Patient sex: M
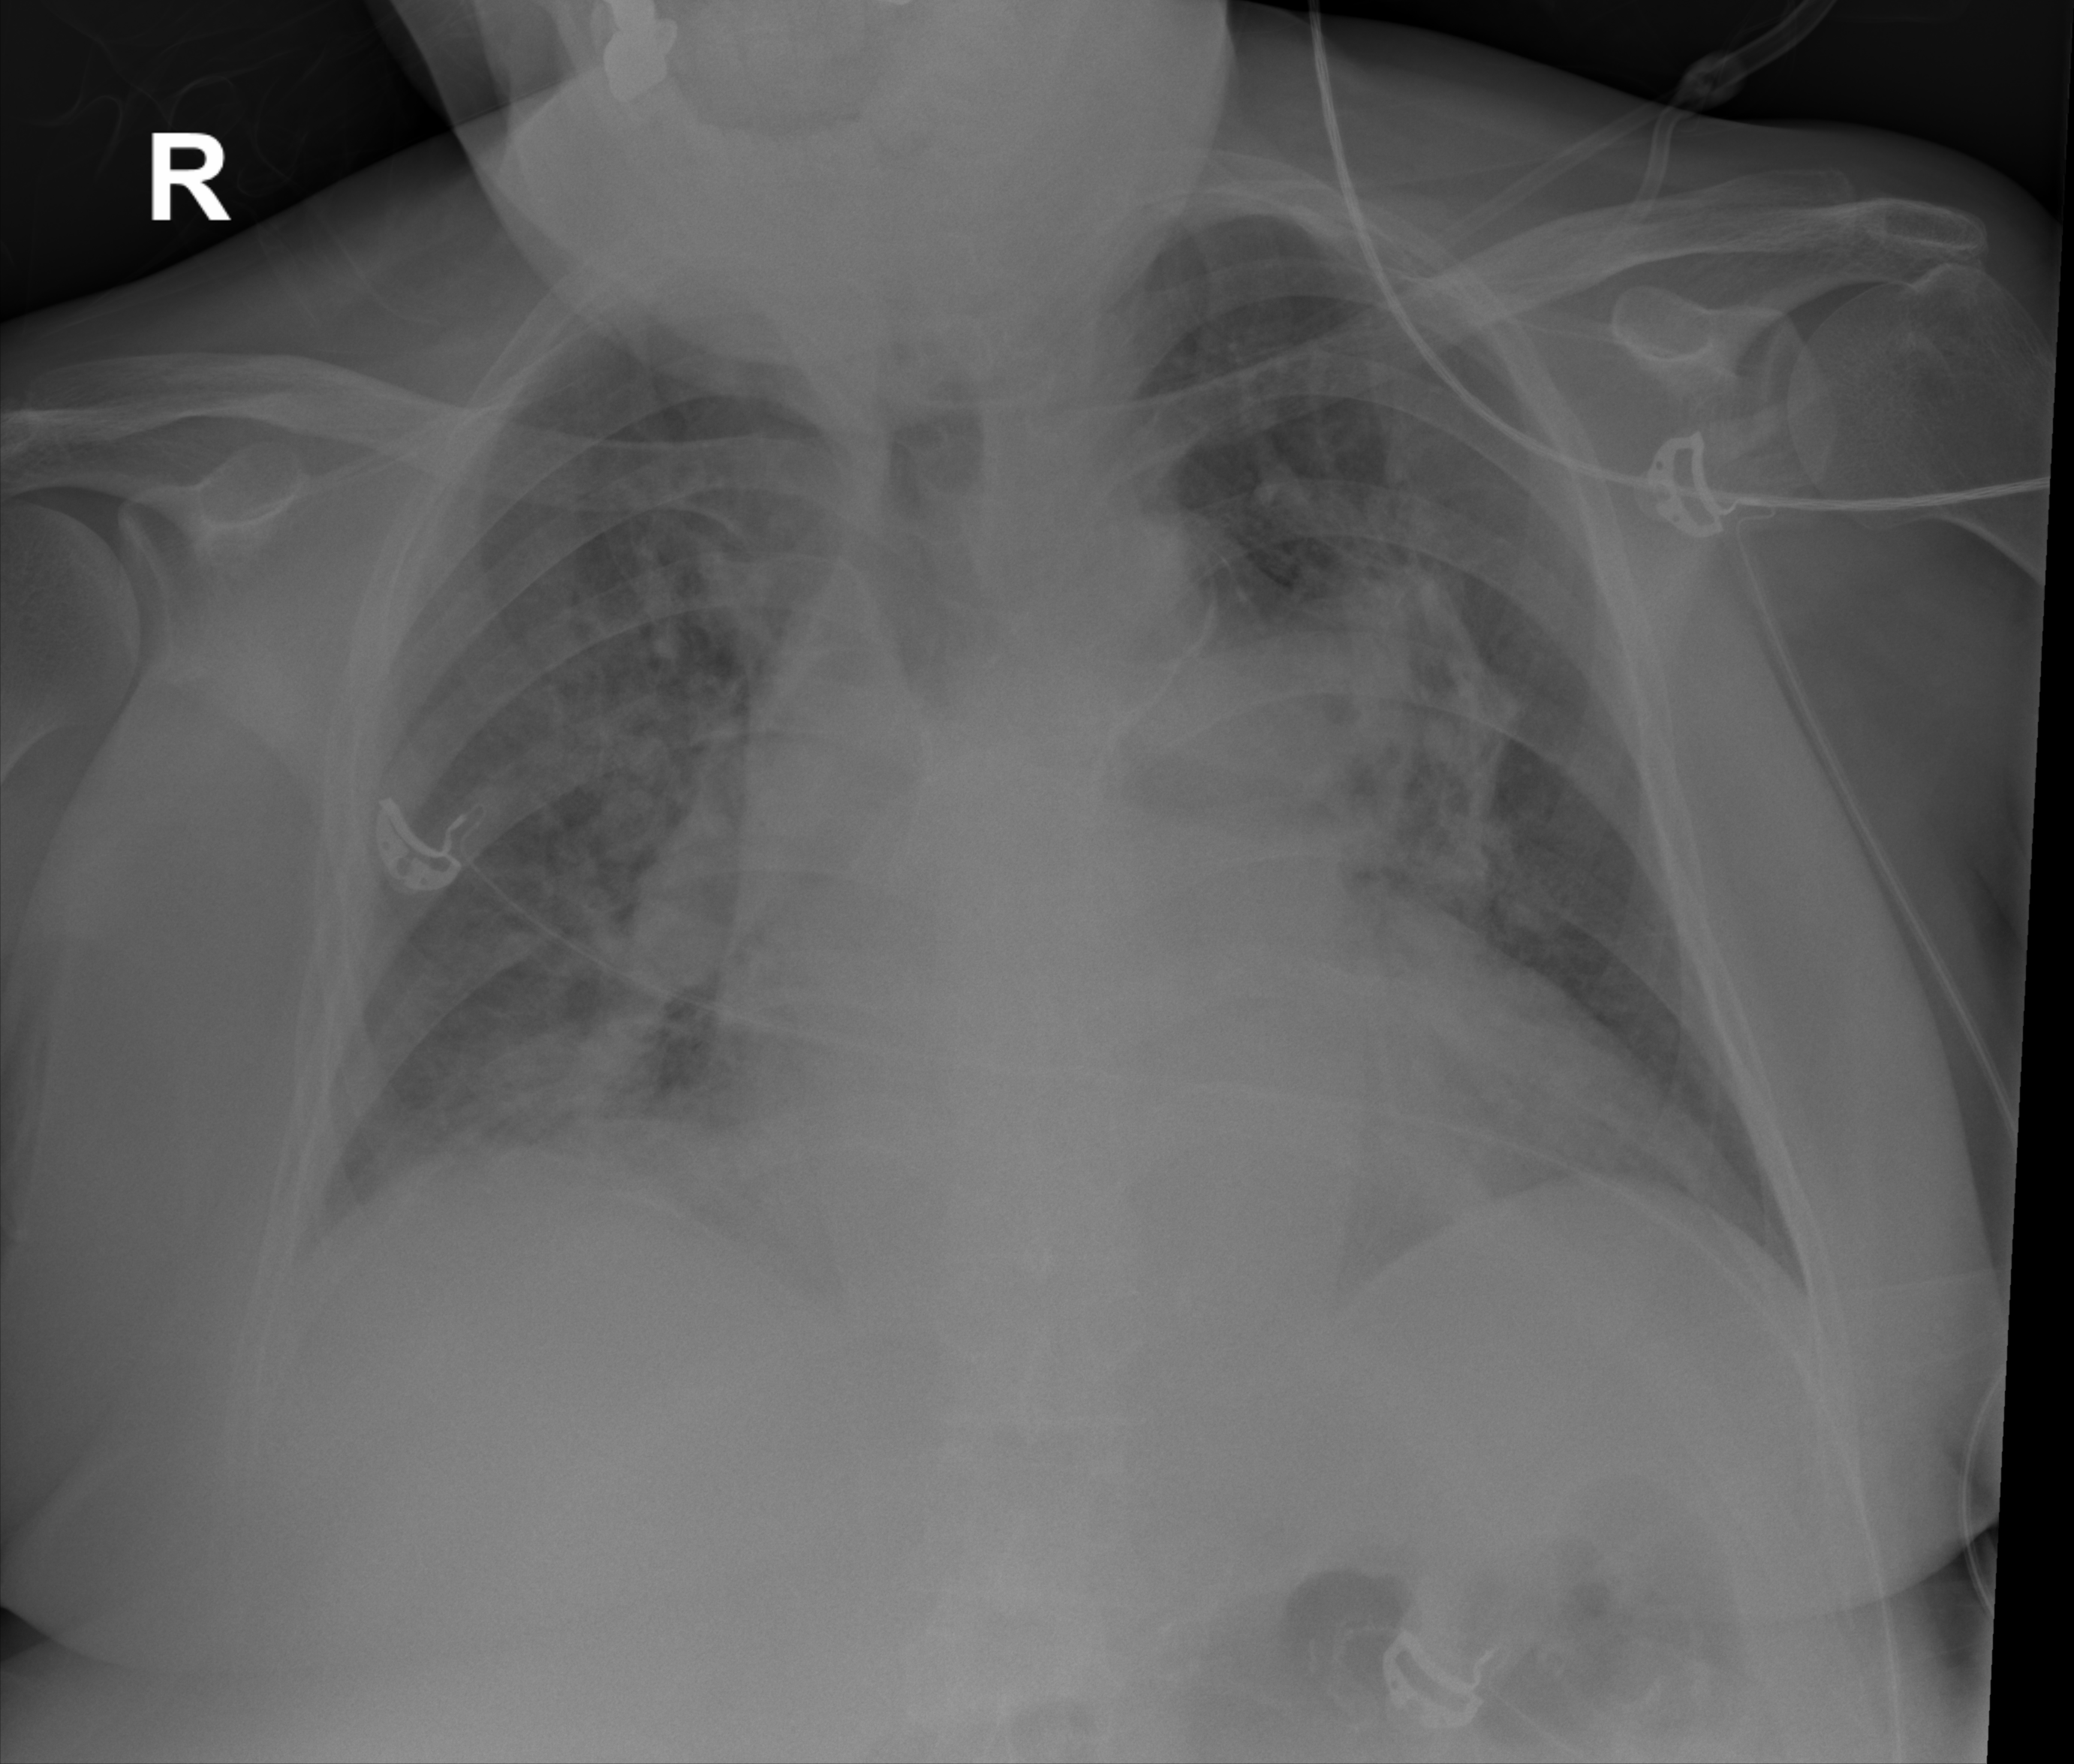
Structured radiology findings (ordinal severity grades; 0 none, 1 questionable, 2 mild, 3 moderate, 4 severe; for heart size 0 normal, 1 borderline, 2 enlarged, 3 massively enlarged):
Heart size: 2
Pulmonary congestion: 3
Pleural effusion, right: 1
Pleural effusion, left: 0
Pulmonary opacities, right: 2
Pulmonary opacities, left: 2
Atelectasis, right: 2
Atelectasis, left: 2